Field crop: tomato
Growth stage: 2
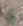
Species: solanum